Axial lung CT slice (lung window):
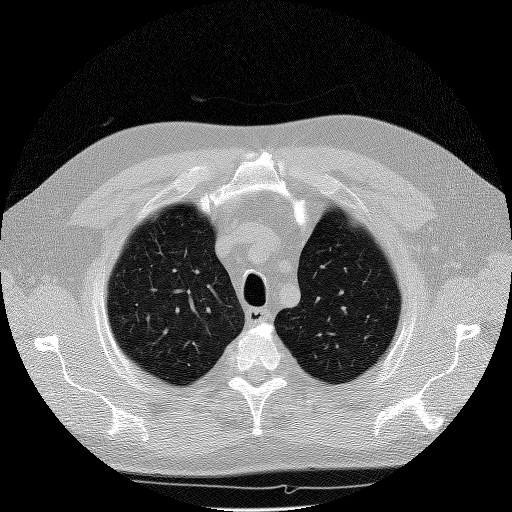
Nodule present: no